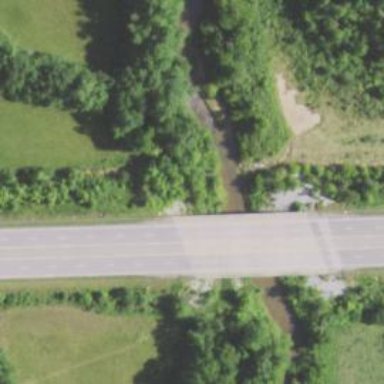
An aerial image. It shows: Trunk highway bridge.